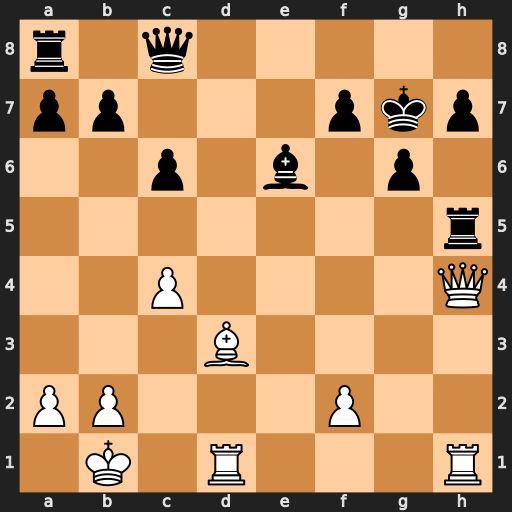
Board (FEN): r1q5/pp3pkp/2p1b1p1/7r/2P4Q/3B4/PP3P2/1K1R3R
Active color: w
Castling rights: -
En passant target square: -
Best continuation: Qd4+ f6 Rxh5